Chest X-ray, AP view. Patient: 44 years old, sex M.
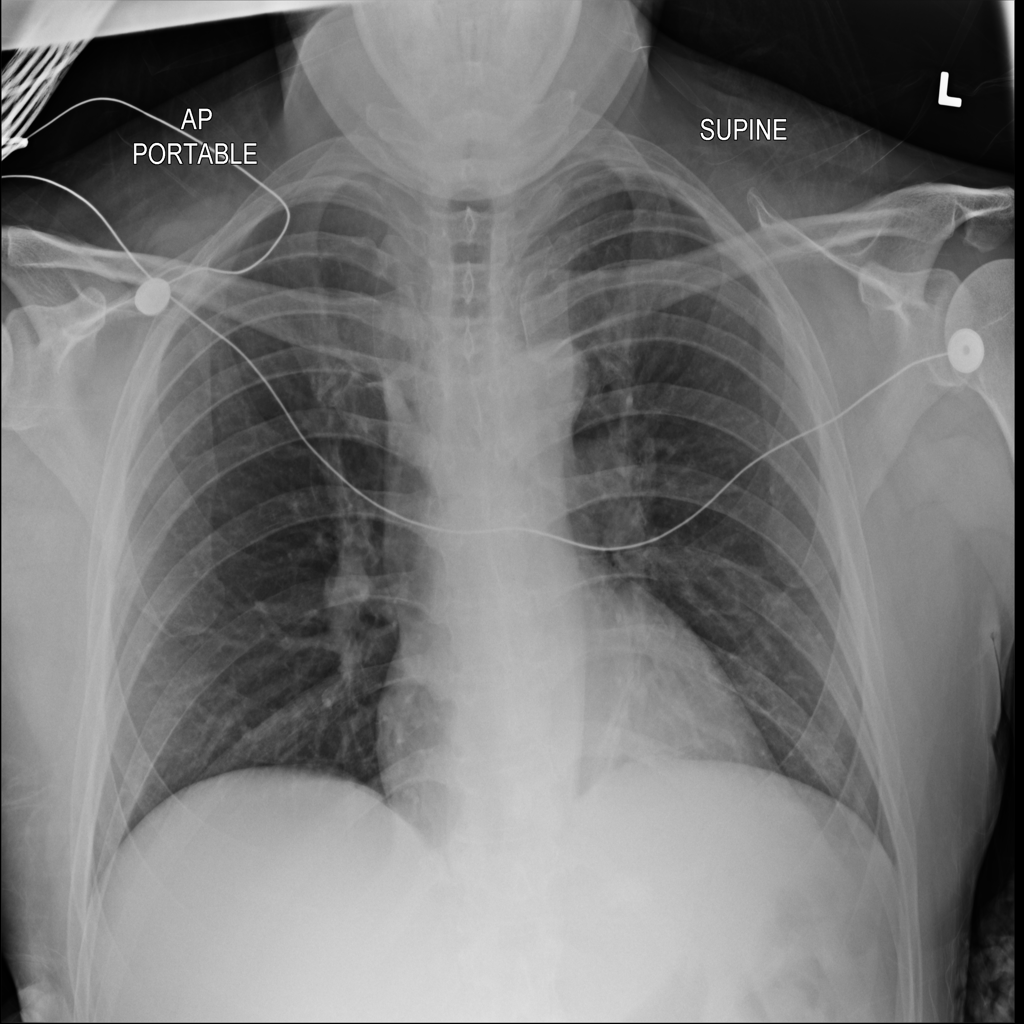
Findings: No Finding